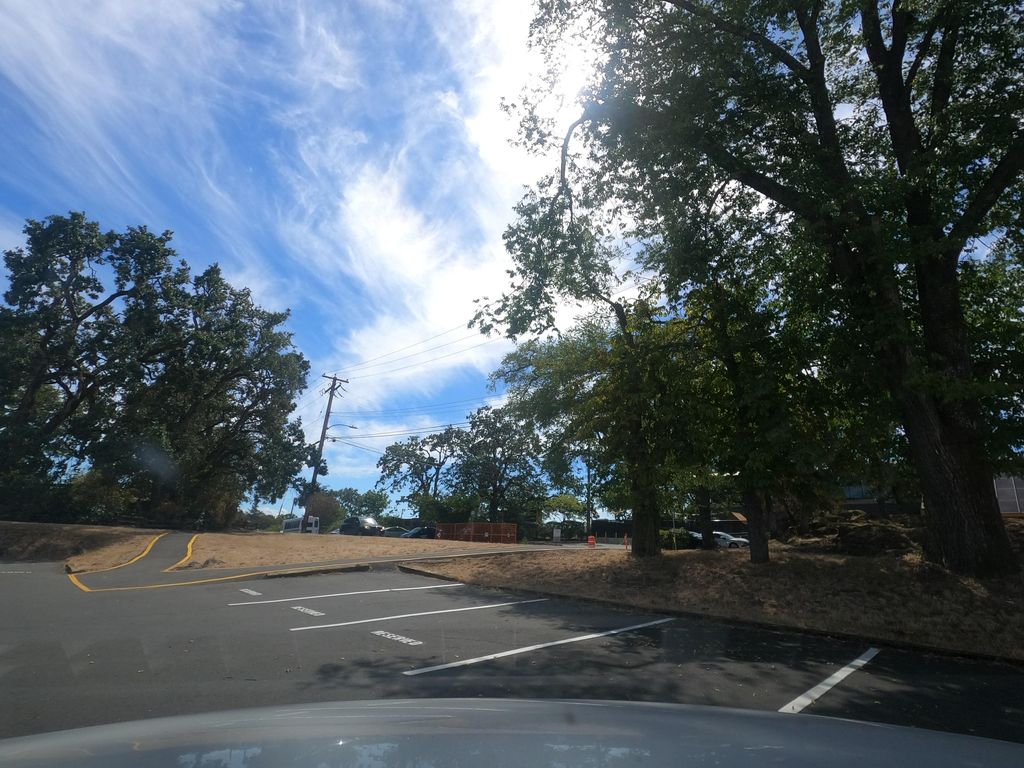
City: victoria